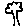
Label: tree